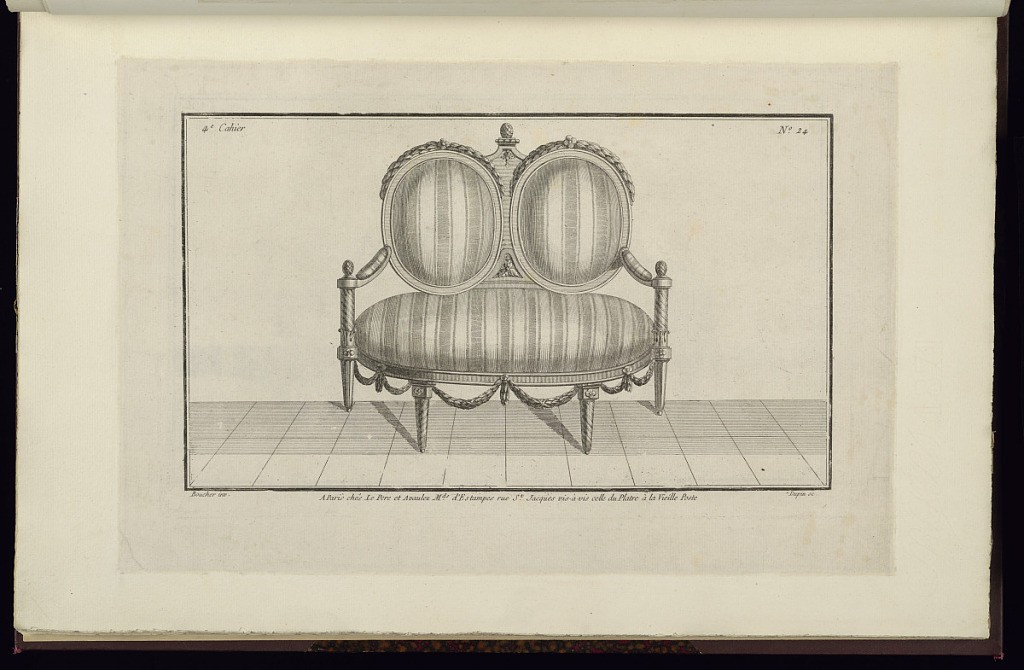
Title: Double Seat Chair Design
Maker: Juste-François Boucher, French, 1736 – 1782
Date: ca. 1775
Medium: Engraving on off white laid paper
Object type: Print
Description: Design for a double seated chair. The chair is covered in a striped fabric, and the chair construction is carved with leaves, a pinecone, rosettes, spiral fluting, and garland. The plate is signed.